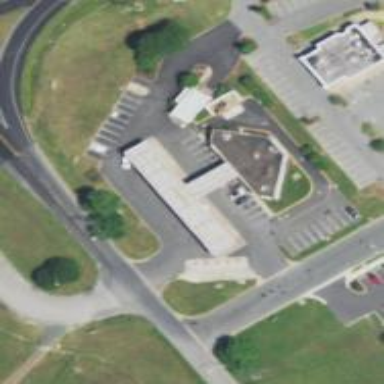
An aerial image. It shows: Convenience shop located within building.